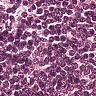
Metastatic tissue present: no